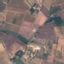
Land use / land cover class: PermanentCrop